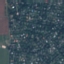
Land use / land cover: Residential